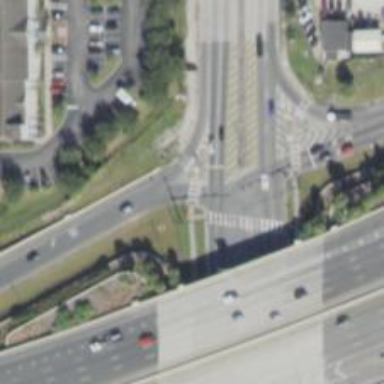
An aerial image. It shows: Marked crossing on footway.